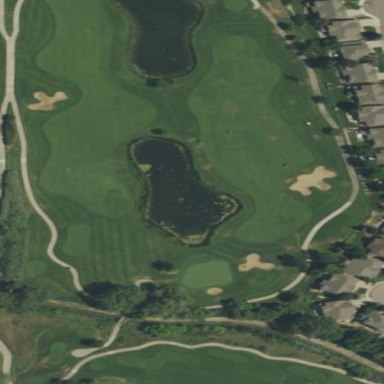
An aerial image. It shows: Water hazard in golf course. The hazard is natural water feature.